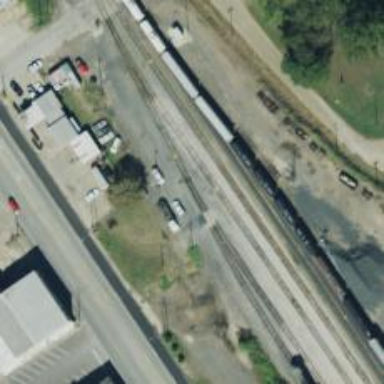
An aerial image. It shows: Railway yard in service.